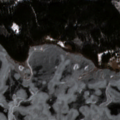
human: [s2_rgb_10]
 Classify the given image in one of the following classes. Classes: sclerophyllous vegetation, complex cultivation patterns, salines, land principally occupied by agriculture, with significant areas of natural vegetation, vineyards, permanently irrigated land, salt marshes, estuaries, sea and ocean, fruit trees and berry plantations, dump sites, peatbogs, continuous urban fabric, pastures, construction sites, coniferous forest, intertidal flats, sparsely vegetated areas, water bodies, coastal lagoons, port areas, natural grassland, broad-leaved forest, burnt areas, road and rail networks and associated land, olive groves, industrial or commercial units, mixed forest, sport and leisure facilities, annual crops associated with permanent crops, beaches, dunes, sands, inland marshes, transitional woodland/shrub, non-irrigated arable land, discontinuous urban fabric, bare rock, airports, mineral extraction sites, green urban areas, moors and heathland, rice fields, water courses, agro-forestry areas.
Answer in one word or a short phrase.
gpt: mixed forest, transitional woodland/shrub, water bodies